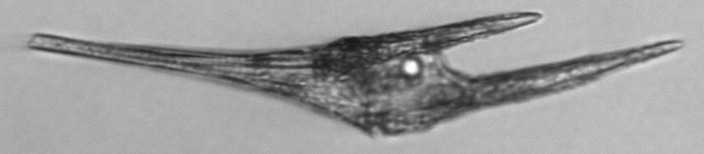
Label: Tripos_furca